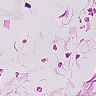
Metastatic tissue present: no